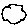
Label: cloud